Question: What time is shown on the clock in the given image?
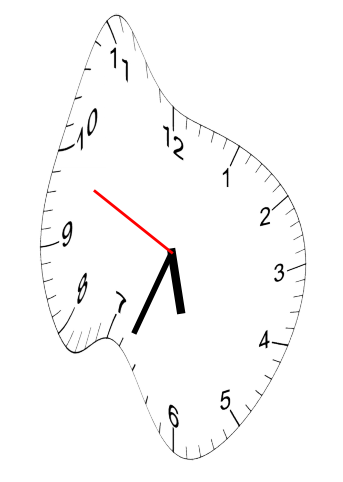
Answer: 05:33:49